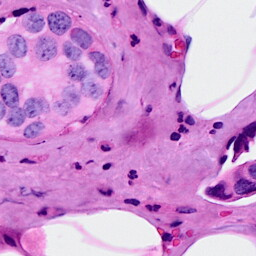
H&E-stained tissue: Breast